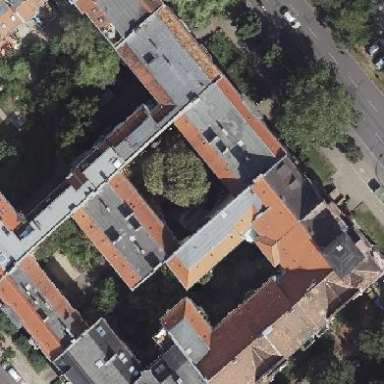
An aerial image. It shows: Quadruple saltbox roof shape on apartment building.